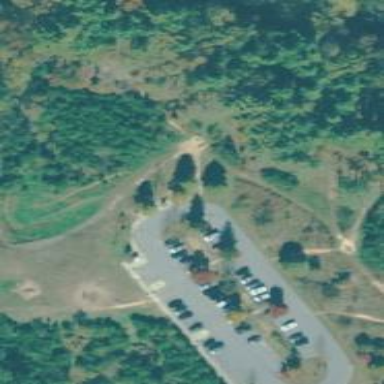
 perfect for leisurely sports activities."